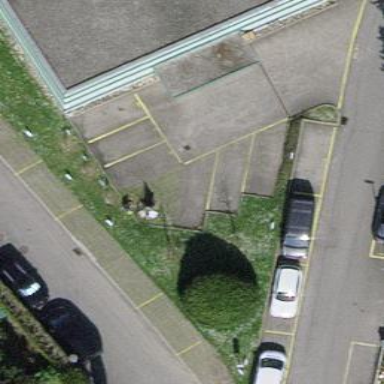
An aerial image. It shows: Parking available on the street side.